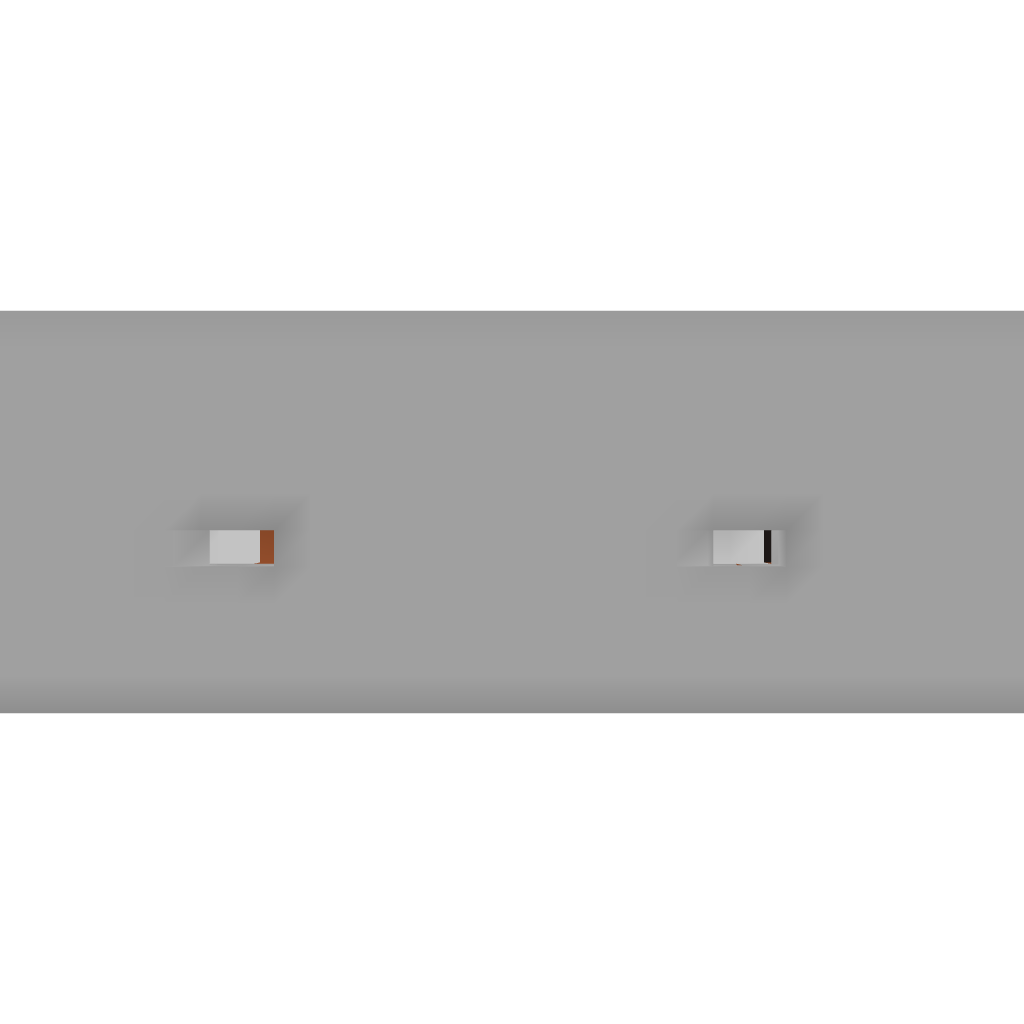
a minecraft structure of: Salvage and Attack Submarine Nautilus